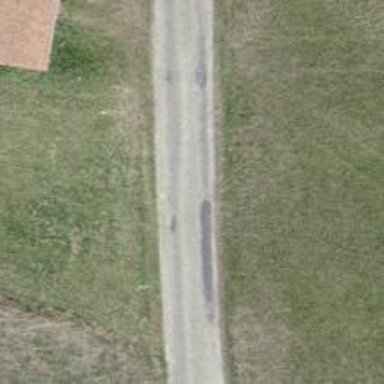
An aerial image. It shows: Unclassified road with asphalt surface. The track type is grade 1.